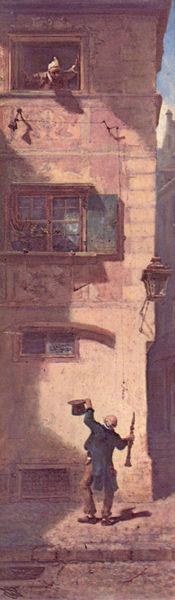
Titel: Der Bettelmusikant
Künstler: Carl Spitzweg
Standort: München
Institution: Neue Pinakothek
Schlagwörter: blau, dunkel, gemälde, himmel, mann, schatten, weiß, grün, menschen, ocker, stadt, ausschnitt, braun, fenster, frau, geste, glas, hell, hut, lampe, laterne, licht, männer, reden, schmuck, strasse, strassenszene, szene, blick, gebäude, haus, weg, beige, gespräch, haube, malerei, muster, zylinder, anzug, geschichte, mensch, stehen, stein, steine, instrument, öl, spiegelung, sonne, mantel, kind, musik, musiker, pflanzen, kontrast, renaissance, fensterläden, genre, stock, turm, deutschland, ecke, fassade, gasse, italien, pflaster, spieler, unterhaltung, giebel, mauer, hof, romantik, frack, sprechen, wohnung, detail, schmal, glatze, musikinstrument, wandmalerei, deutsch, lichteinfall, zeigen, gehrock, hoch, carl spitzweg, keller, spitzweg, fensterladen, innenhof, bürgersteig, fensterrahmen, gehsteig, mauerwerk, rückenfigur, geben, gehweg, humor, karrikatur, pflasterstein, trottoir, bordstein, witz, ruf, fries, rustika, flöte, biedermeier, sandstein, gewehr, schreien, straßenlaterne, begrüssung, hochkant, leibe, fröhlich, zipfelmütze, kellerfenster, geöffnet, carl, butzenscheiben, rinnstein, gruß, spenden, musikant, mietshaus, öffnen, frage, betteln, schimpfen, rufen, winken, etage, hausfront, rustizierung, fußweg, rottöne, eckpilaster, randstein, trompete, gulli, glaß, kommunikation, fensterln, straßenmusiker, verehrer, hochhalten, mezanin, bürgerhaus, kanaldeckel, klarinette, ständchen, auffangen, kopfsteine, gosse, gullideckel, straßenecke, lateren, deutend, ruft, strassenmusikant, hausbewohner, bettel, beugend, blocksteinverband, fenstergucker, geld sammeln, strapße, spitzeg, der liebesbrief, schattiges haus, strock, gehwegf, bordkante, hochkannt, neunzehntejahrhunderd, 19h